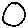
Label: circle